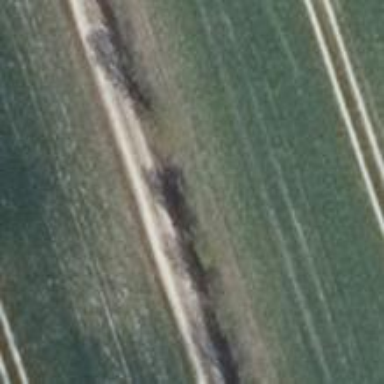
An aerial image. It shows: Row of trees in natural setting.